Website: home-depot
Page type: receipt
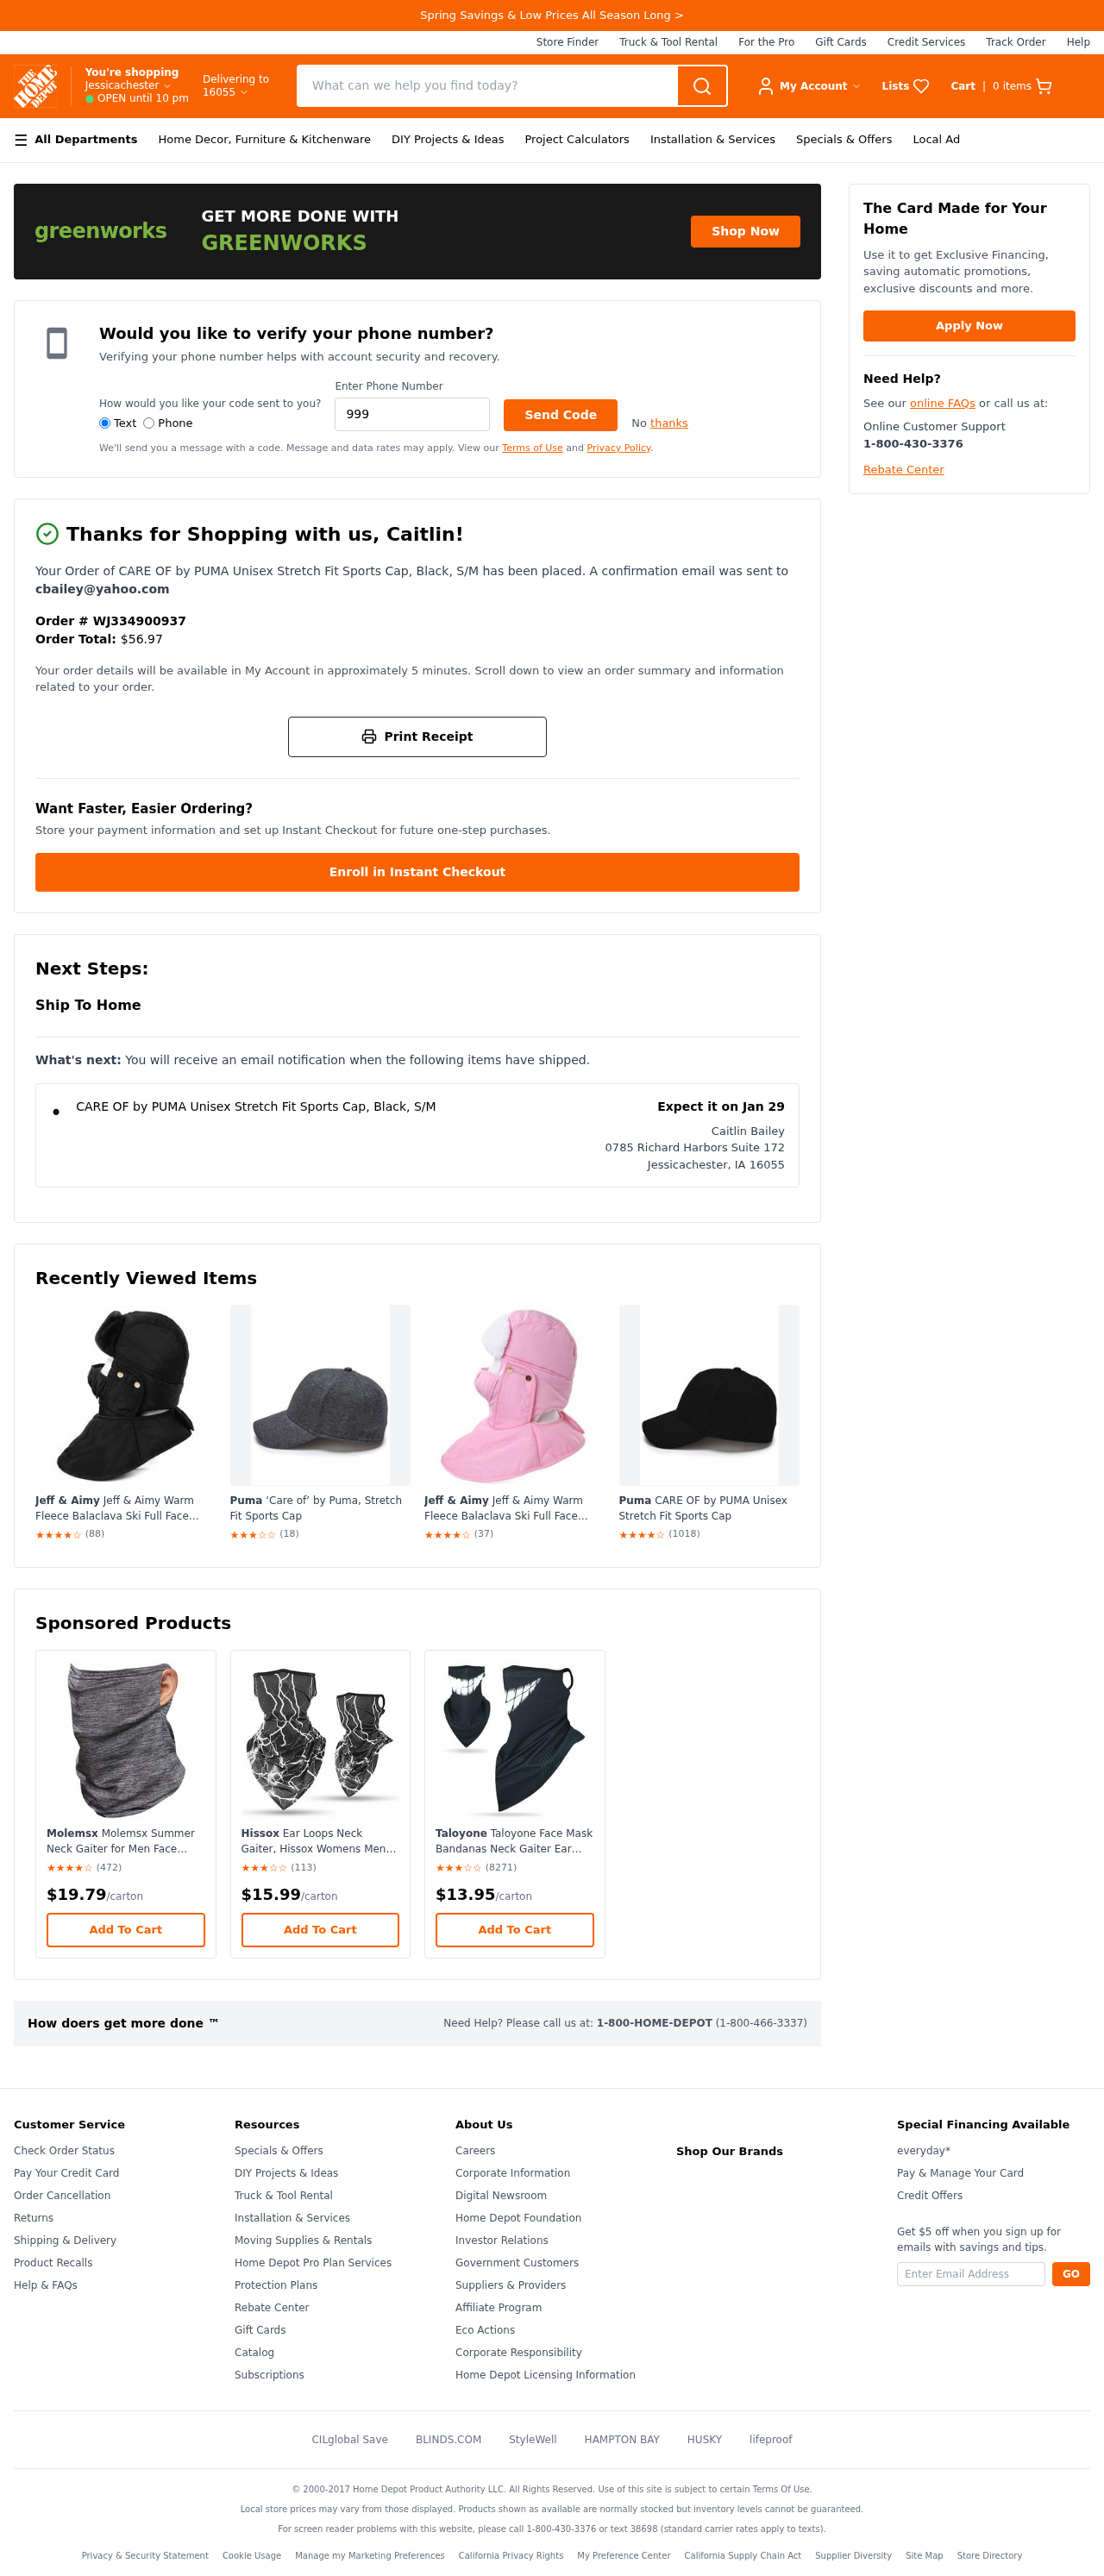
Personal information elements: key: PII_CITY
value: Jessicachester
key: PII_CITY_STATE_ZIP
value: Jessicachester, IA 16055
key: PII_EMAIL
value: cbailey@yahoo.com
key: PII_FIRSTNAME
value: Caitlin
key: PII_FULLNAME
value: Caitlin Bailey
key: PII_PHONE
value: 9993675757
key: PII_POSTCODE
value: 16055
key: PII_STREET
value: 0785 Richard Harbors Suite 172
Product elements: key: PRODUCT1_NAME
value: CARE OF by PUMA Unisex Stretch Fit Sports Cap, Black, S/M
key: PRODUCT2_NAME
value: Jeff & Aimy Jeff & Aimy Warm Fleece Balaclava Ski Full Face Mask Neck Warmer Winter Sports Cap
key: PRODUCT2_BRAND
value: Jeff & Aimy
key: PRODUCT2_RATING
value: ★★★★☆
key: PRODUCT2_NUM_RATINGS
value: (88)
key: PRODUCT3_NAME
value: Puma ‘Care of’ by Puma, Stretch Fit Sports Cap
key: PRODUCT3_BRAND
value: Puma
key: PRODUCT3_RATING
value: ★★★☆☆
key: PRODUCT3_NUM_RATINGS
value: (18)
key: PRODUCT4_NAME
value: Jeff & Aimy Jeff & Aimy Warm Fleece Balaclava Ski Full Face Mask Neck Warmer Winter Sports Cap
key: PRODUCT4_BRAND
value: Jeff & Aimy
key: PRODUCT4_RATING
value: ★★★★☆
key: PRODUCT4_NUM_RATINGS
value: (37)
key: PRODUCT5_NAME
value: Puma CARE OF by PUMA Unisex Stretch Fit Sports Cap
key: PRODUCT5_BRAND
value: Puma
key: PRODUCT5_RATING
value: ★★★★☆
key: PRODUCT5_NUM_RATINGS
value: (1018)
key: PRODUCT6_NAME
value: Molemsx Molemsx Summer Neck Gaiter for Men Face Bandana Ear Loops Reusable For Headwear Cap Silk Cooling Bal
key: PRODUCT6_BRAND
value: Molemsx
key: PRODUCT6_RATING
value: ★★★★☆
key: PRODUCT6_NUM_RATINGS
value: (472)
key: PRODUCT6_PRICE
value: $19.79
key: PRODUCT7_NAME
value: Hissox Ear Loops Neck Gaiter, Hissox Womens Mens Face Scarf Shield Bandana Ear Loops Dust UV Balaclava Outd
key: PRODUCT7_BRAND
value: Hissox
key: PRODUCT7_RATING
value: ★★★☆☆
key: PRODUCT7_NUM_RATINGS
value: (113)
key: PRODUCT7_PRICE
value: $15.99
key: PRODUCT8_NAME
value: Taloyone Taloyone Face Mask Bandanas Neck Gaiter Ear Loops Face Balaclava Non Slip Light Cool Breathable Band
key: PRODUCT8_BRAND
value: Taloyone
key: PRODUCT8_RATING
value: ★★★☆☆
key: PRODUCT8_NUM_RATINGS
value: (8271)
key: PRODUCT8_PRICE
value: $13.95
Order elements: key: ORDER_NUM_ITEMS
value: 0
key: ORDER_ID
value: WJ334900937
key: ORDER_TOTAL
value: $56.97
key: ORDER_DELIVERY_DATE
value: Expect it on Jan 29